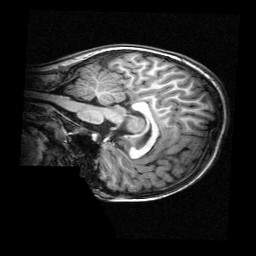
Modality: T1w
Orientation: sagittal
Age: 10
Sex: female
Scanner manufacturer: siemens
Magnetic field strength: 3 T
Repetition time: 2.3 s
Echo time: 0.00336 s